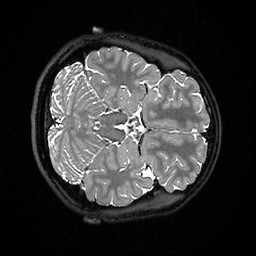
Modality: T2w
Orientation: axial
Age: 21
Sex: female
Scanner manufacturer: ge
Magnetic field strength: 3 T
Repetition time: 3.202 s
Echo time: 0.06609 s